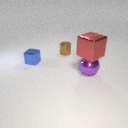
small brown metal cylinder behind large purple metal sphere